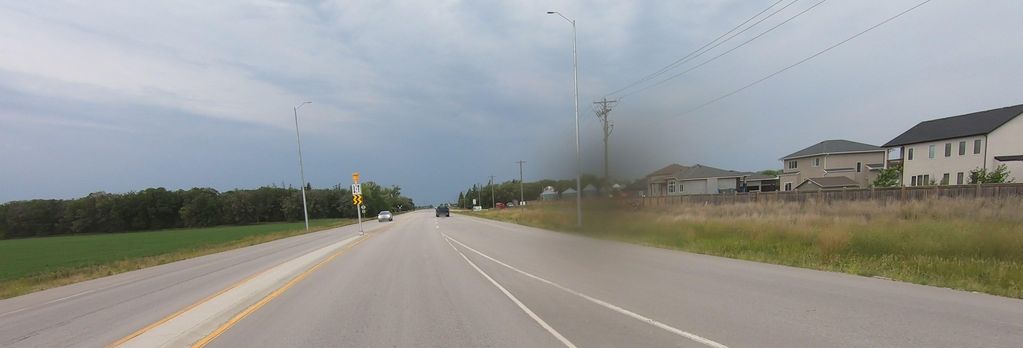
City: winnipeg